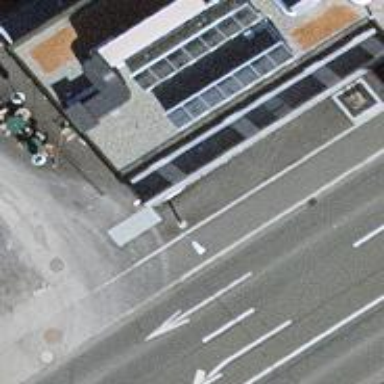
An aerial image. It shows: Restaurant.